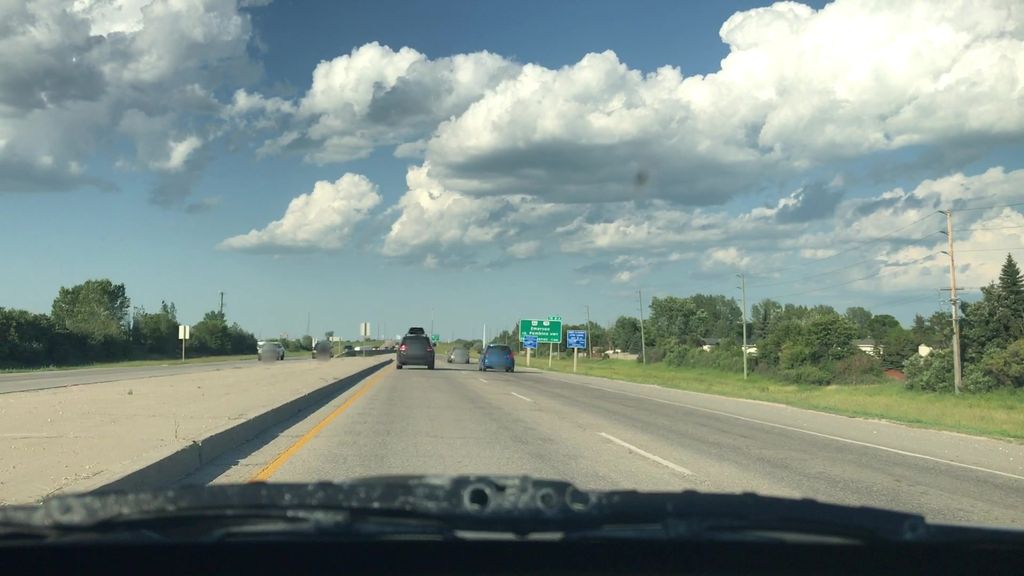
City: winnipeg